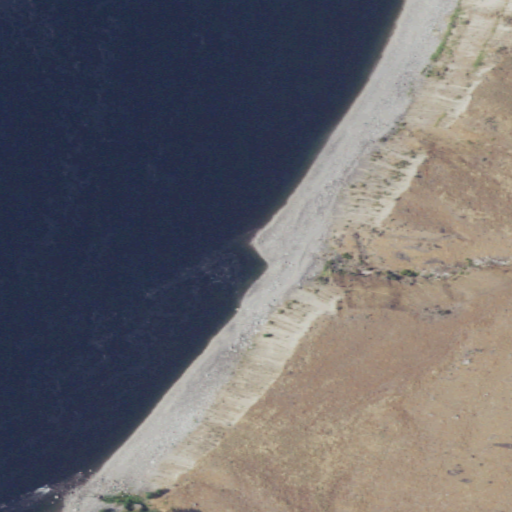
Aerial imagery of valley in Washington named Skeleton Canyon containing open water, grassland, shrub, low intensity development, and medium intensity development